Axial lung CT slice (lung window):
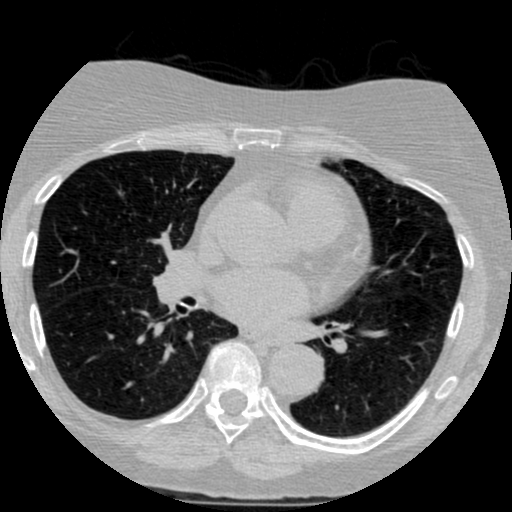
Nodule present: no